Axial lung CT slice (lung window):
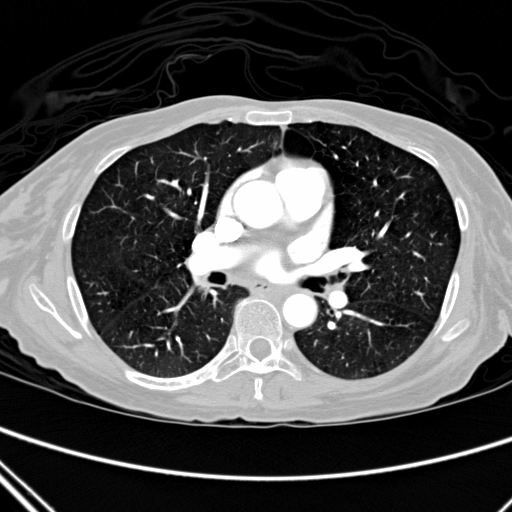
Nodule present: no